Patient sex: M
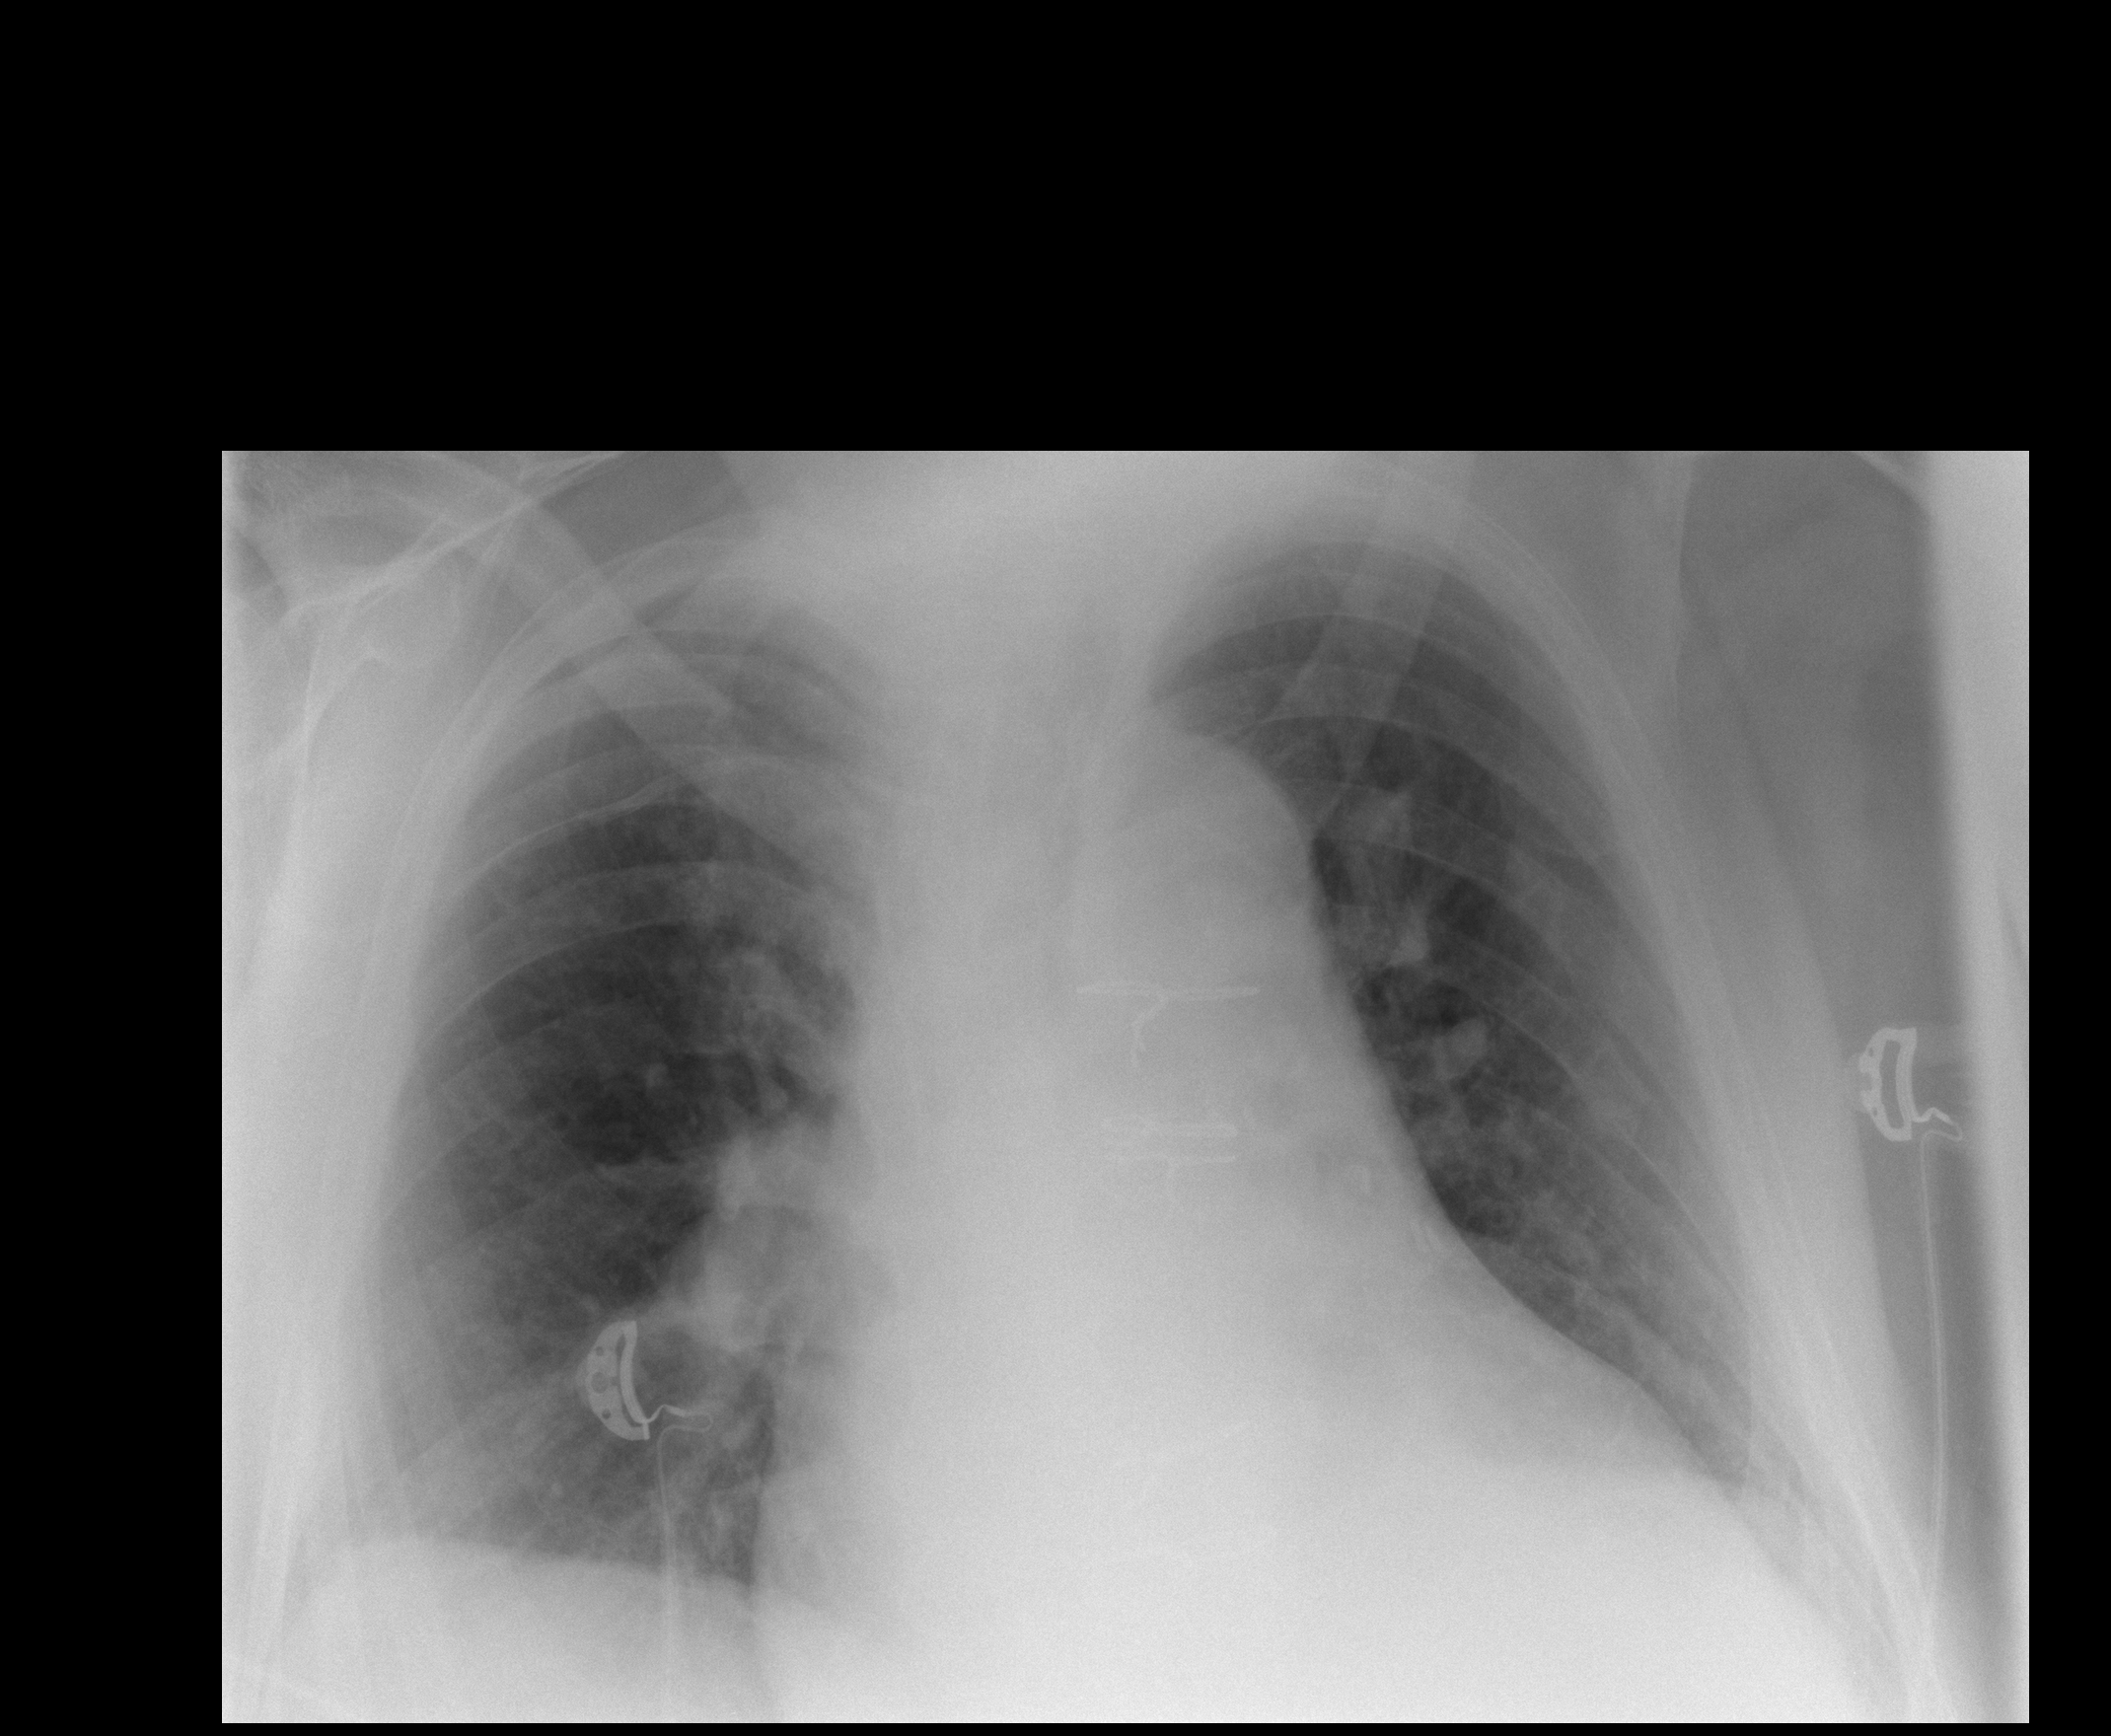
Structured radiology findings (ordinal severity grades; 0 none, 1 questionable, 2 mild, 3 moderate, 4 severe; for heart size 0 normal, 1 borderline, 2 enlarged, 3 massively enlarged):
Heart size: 2
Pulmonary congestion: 0
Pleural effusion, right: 0
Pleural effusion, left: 1
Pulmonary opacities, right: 0
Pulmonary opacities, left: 0
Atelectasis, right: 0
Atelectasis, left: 0